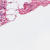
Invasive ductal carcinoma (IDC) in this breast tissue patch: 0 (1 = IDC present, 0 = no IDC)